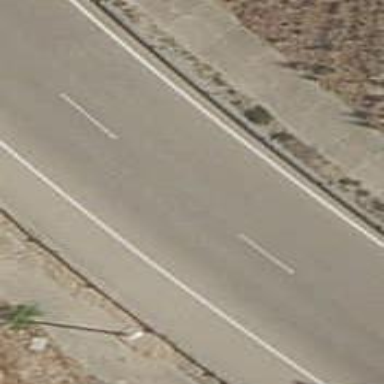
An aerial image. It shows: Motorway link.